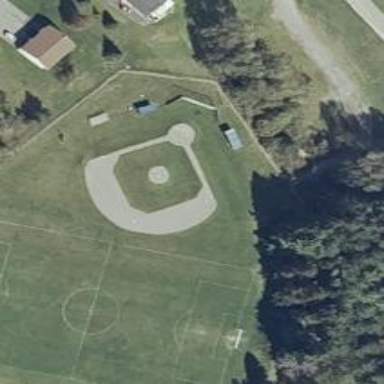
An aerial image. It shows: Baseball pitch for leisure land activities.